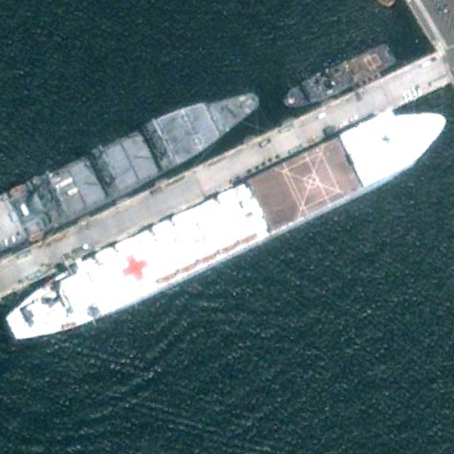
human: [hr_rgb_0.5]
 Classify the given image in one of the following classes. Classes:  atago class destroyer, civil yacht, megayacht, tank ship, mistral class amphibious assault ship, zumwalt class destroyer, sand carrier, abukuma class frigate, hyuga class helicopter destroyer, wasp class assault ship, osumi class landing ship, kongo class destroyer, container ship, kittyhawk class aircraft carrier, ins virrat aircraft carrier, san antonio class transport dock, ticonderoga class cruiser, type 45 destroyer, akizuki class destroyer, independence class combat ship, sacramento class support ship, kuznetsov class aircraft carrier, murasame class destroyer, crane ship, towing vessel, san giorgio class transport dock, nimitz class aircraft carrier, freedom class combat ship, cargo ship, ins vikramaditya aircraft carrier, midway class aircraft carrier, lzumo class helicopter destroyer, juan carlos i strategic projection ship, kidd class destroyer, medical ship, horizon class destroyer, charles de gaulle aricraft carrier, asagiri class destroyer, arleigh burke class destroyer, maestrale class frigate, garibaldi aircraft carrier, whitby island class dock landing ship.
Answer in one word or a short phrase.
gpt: Medical ship